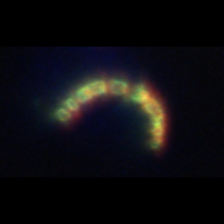
Taxon: Chaetoceros
Group: Diatoms